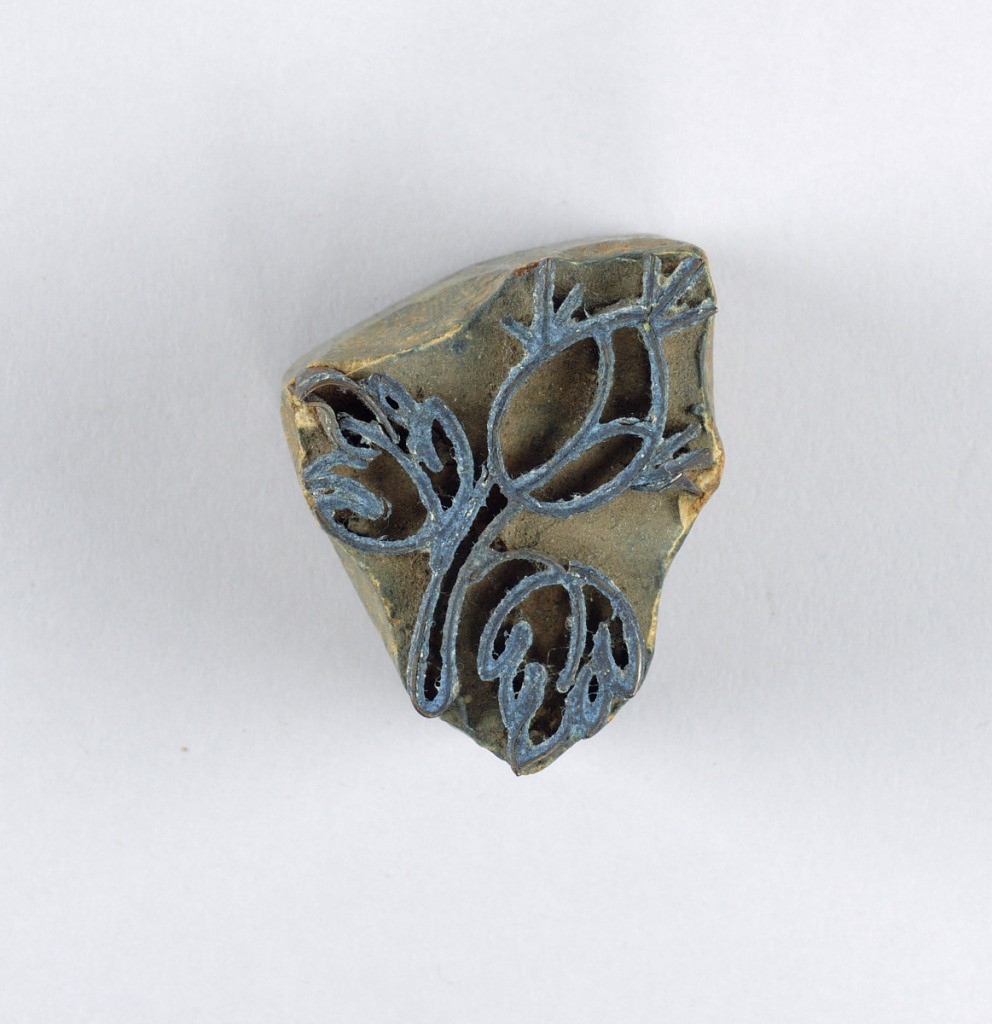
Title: Printing block
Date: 1825–50
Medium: wood, copper, brass
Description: One of twenty-one wood blocks showing a different floral motif formed by metal strips set in wood.